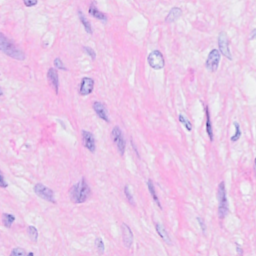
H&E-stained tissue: Breast